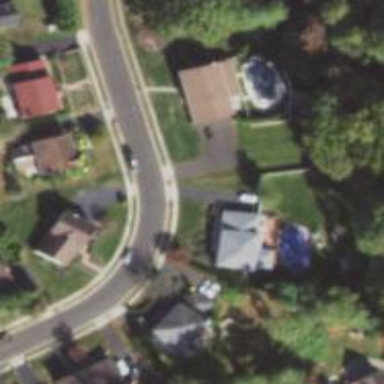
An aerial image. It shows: Residential road.